Question: I have a frame containing a picture, I would like to add 2 buttons on the left and right side of it so users can click on those to view different pictures. I can handle JavaScript but I can't figure out a way to align these 2 buttons in proper positions. Thank you.
'''
.frame {
background: #e0e0e0;
width: 300px;
height: 350px;
border: 1px solid #b9b9b9;
display: flex;
justify-content: center;
align-items: center;
}
.content {
background: #FFF;
width: 200px;
height: 200px;
}
.btn {
width: 15px;
height: 20px;
}
.btnLeft {
float: left;
background: red;
}
.btnRight {
float: right;
background: blue;
}
'''
'''
<div class="frame">
<div class="content"></div>
</div>
<div class="btn btnLeft"></div>
<div class="btn btnRight"></div>
'''

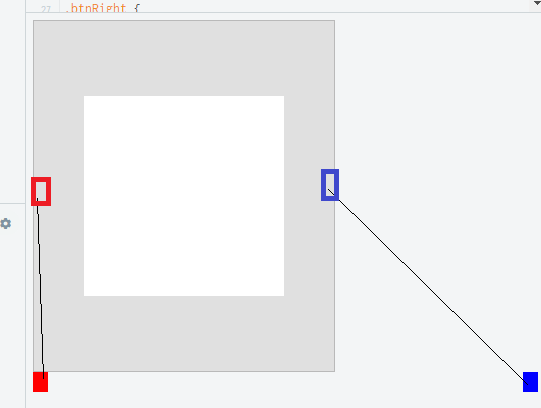
Answer: You were on the right track but needed 'justify-content: space-between;' not 'justify-content: center;' and you needed to put '.btnLeft' and '.btnRight' inside '.frame'.
Here's what different values of 'justify-content' do:
<URL>
<URL>
'''
.frame {
background: #e0e0e0;
width: 300px;
height: 350px;
border: 1px solid #b9b9b9;
display: flex;
justify-content: space-between; /* not center */
align-items: center;
}
.content {
background: #FFF;
width: 200px;
height: 200px;
}
.btn {
width: 15px;
height: 20px;
}
.btnLeft{
background: red;
}
.btnRight {
background: blue;
}
'''
'''
<div class="frame">
<div class="btn btnLeft"></div>
<div class="content"></div>
<div class="btn btnRight"></div>
</div>
'''